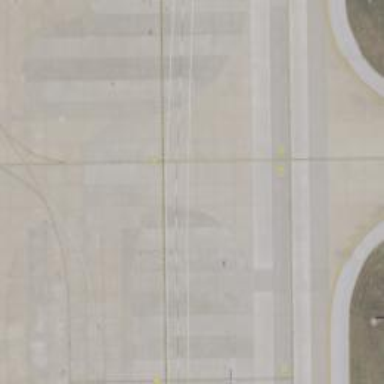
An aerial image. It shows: Image of taxiway at airport.